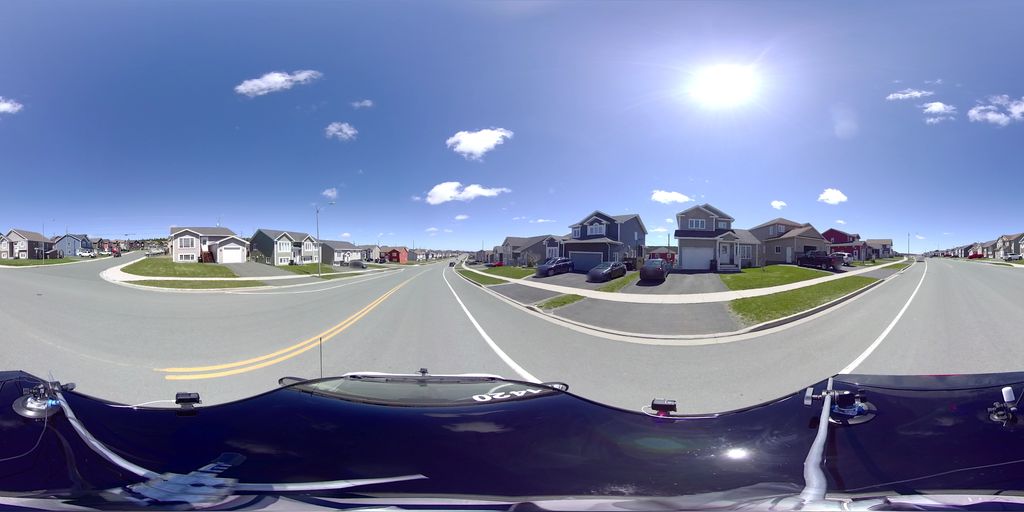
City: st_johns